Question: How I can make a b2Body in box2d so that it could form a ring which does not collide from the center just like a ring. like when we flick the object and there's another body (like pole), the pole can go inside from the ring.
like this:

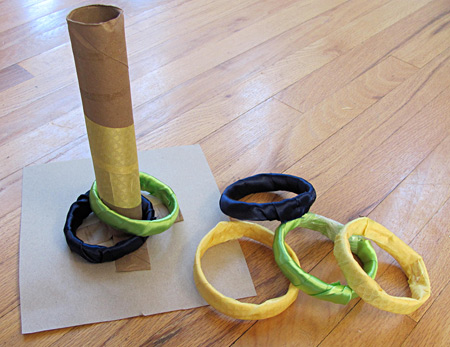
Answer: you can make a joint of two circle bodies like this
'''
o o ->
||
||
o||o
||
'''